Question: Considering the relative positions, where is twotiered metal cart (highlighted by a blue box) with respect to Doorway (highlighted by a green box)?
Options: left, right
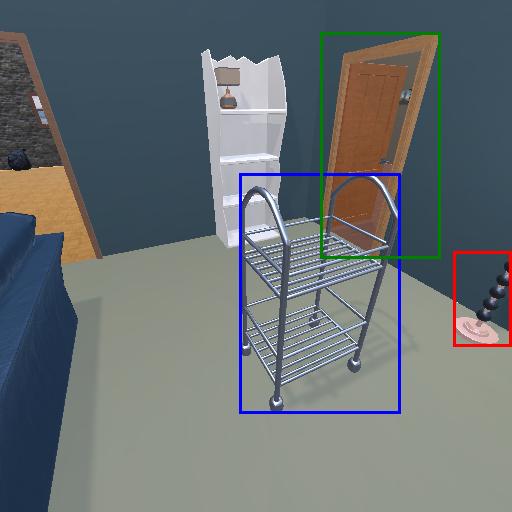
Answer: left